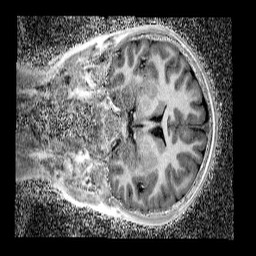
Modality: UNIT1_denoised
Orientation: coronal
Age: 11
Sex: male
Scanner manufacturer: siemens
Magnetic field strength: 3 T
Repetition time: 4 s
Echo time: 0.00299 s